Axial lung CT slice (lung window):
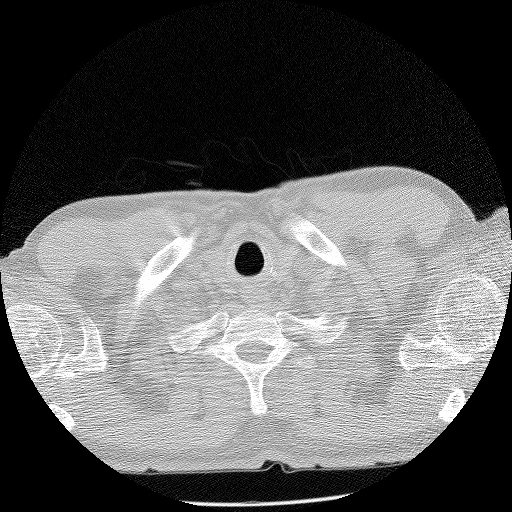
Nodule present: no